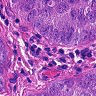
Metastatic tissue present: yes